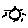
Label: sun